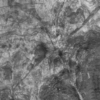
Label: not_dusty